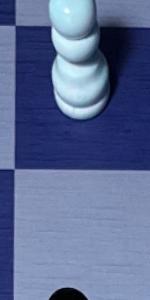
Label: Empty